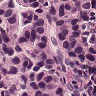
Metastatic tissue present: yes